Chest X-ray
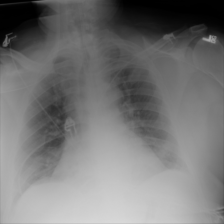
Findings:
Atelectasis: negative
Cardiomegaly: negative
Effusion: negative
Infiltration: negative
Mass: negative
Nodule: negative
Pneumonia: negative
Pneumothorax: negative
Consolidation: negative
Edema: negative
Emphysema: negative
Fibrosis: negative
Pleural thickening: negative
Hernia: negative